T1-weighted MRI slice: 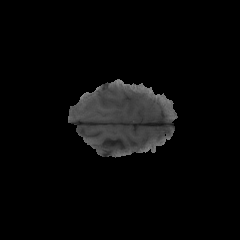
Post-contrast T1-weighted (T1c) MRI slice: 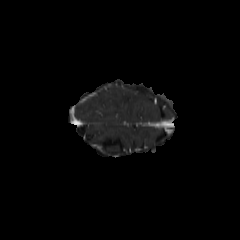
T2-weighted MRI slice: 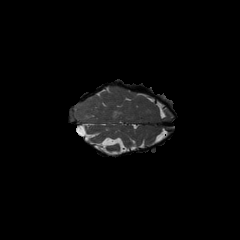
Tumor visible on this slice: yes